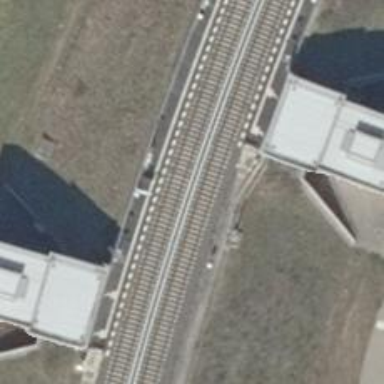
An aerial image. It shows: Light rail station that serves as public transport hub for the railway system.